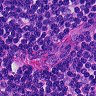
Metastatic tissue present: no